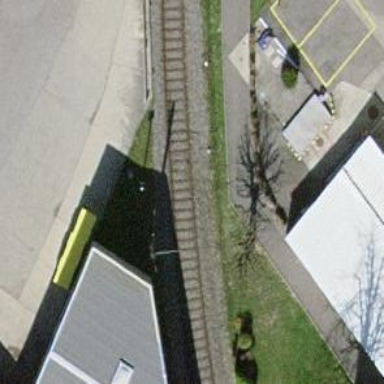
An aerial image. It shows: Single-track spur railway line.